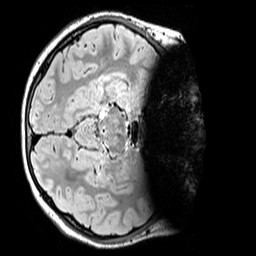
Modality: FLAIR
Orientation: axial
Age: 13
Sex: male
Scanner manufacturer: siemens
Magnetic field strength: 3 T
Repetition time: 5 s
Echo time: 0.388 s